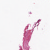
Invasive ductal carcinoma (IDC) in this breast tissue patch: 0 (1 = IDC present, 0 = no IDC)